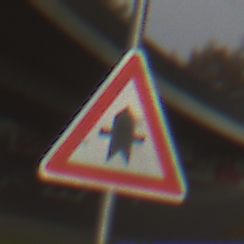
Verkehrszeichen: Vorfahrt
Umgebung: Outdoor, Suburban
Tageszeit: SunriseSunset
Wetter: PartlyCloudy
Licht: Natural
Jahreszeit: NotSpecified
Kontrast: MediumContrast